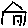
Label: house